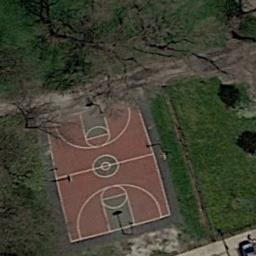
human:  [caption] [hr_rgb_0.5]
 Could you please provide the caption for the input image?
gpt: A basketball court on the lawn and some trees beside .

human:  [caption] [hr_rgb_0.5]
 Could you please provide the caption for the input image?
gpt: There is a basketball court in the middle of grass .

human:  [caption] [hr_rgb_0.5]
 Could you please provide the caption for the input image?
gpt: There is a red basketball court .

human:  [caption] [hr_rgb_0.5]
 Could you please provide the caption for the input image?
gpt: The basketball court on the lawn is covered by many trees .

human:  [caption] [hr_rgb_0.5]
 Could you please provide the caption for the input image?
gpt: Many trees are near the basketball court .